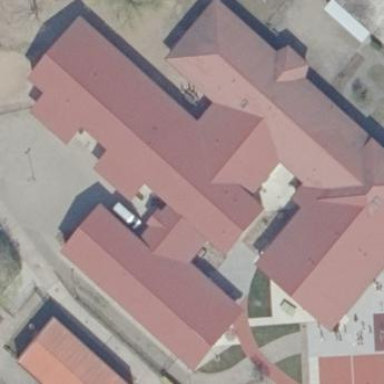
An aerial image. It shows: School building with school amenities.